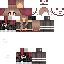
A female human skin with medium skin, wearing brown long hair dressed in a red hoodie and red pants, featuring a closed mouth.